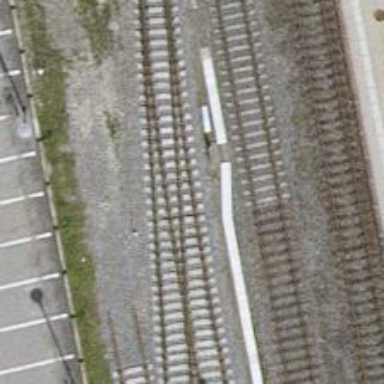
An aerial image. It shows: Rail yard with electrified contact lines for railway operations.